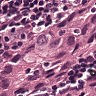
Metastatic tissue present: yes